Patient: sex F, age 68
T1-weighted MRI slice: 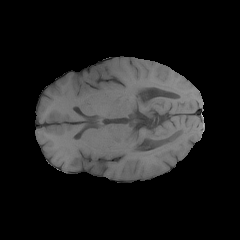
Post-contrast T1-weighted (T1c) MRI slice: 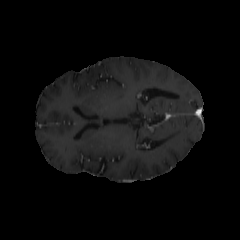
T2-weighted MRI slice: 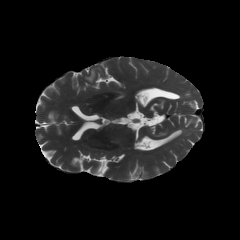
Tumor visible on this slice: yes
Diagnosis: Glioblastoma, IDH-wildtype
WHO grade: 4